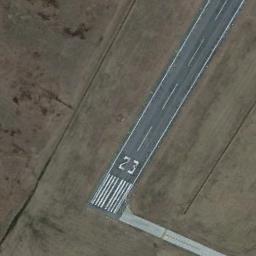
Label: runway